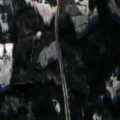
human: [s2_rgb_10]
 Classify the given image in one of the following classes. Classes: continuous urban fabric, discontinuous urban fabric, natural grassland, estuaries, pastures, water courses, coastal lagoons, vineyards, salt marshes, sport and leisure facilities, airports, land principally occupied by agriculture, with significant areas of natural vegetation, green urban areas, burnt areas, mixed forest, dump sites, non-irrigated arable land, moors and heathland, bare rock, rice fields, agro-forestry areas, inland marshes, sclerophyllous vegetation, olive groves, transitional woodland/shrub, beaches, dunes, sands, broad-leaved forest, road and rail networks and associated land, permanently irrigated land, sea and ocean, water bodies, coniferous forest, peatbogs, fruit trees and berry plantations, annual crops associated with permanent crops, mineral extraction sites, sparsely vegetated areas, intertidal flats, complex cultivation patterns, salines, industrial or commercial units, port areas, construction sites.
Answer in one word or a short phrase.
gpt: coniferous forest, mixed forest, transitional woodland/shrub